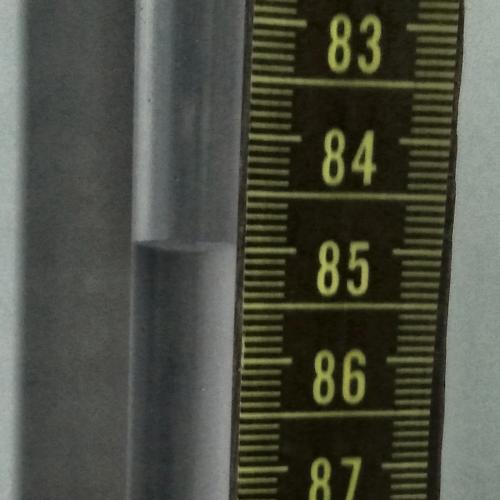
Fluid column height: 85.0 cm